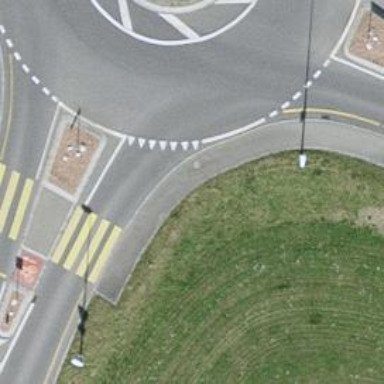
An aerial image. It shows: Sidewalk along the footway.